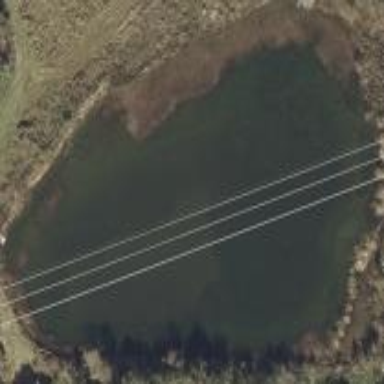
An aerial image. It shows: Pond surrounded by natural water.